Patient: sex F, age 61
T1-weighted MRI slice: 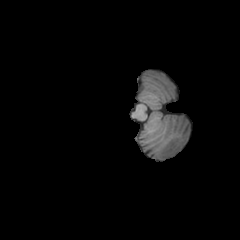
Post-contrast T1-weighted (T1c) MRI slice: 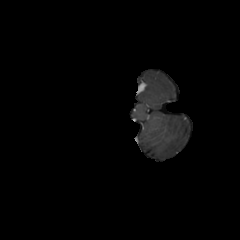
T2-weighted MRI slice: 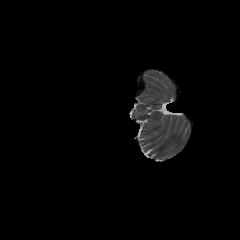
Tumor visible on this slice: no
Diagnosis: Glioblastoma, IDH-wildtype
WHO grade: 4